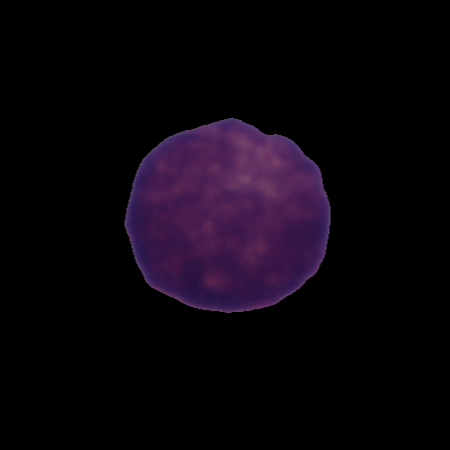
Label: cancer